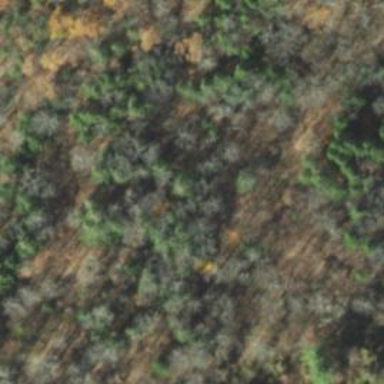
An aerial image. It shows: Evergreen needle-leaved woodland.